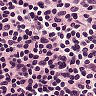
Metastatic tissue present: no